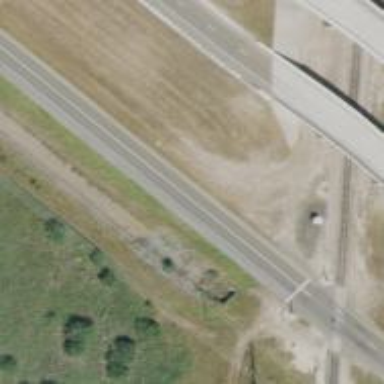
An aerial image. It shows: Tertiary road with frontage road along it.